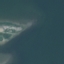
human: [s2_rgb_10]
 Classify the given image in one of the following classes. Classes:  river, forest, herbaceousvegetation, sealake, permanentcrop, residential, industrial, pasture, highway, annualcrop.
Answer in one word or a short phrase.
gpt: SeaLake